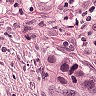
Metastatic tissue present: yes